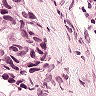
Metastatic tissue present: yes